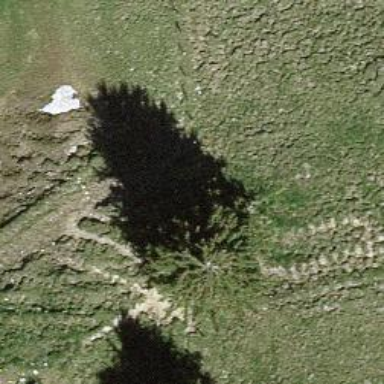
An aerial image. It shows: Needle-leaved tree in nature.